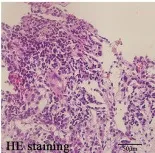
(E-H) displayed pathology images of lung metastases. The HE staining showed similar characteristics to the primary tumor (x 400) (F).
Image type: pathology (h&e)